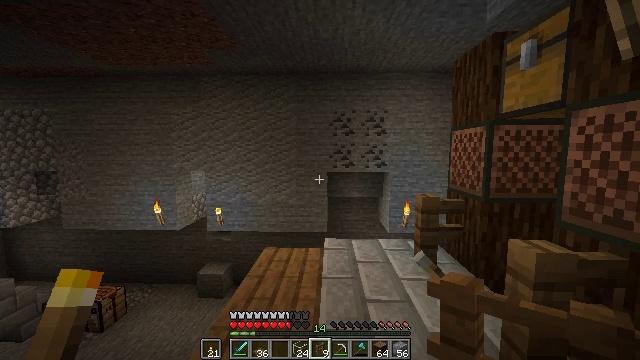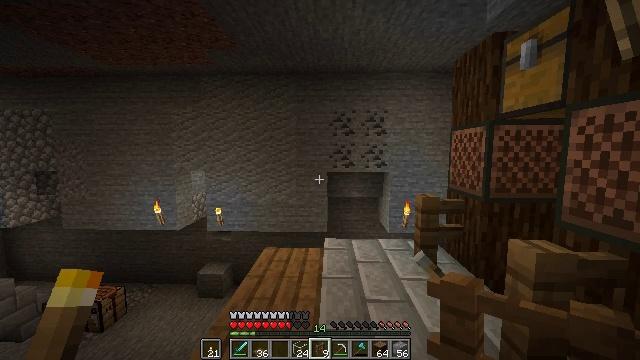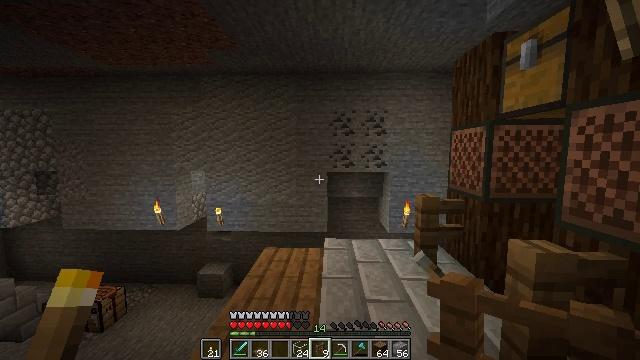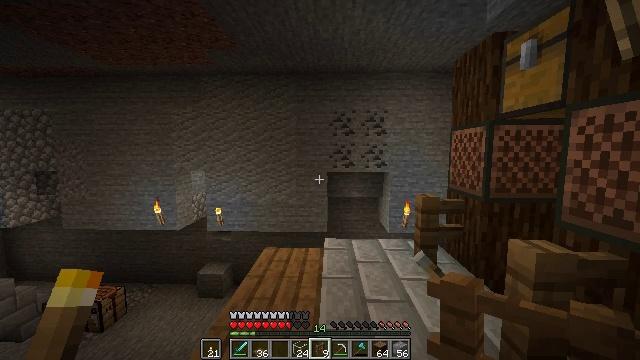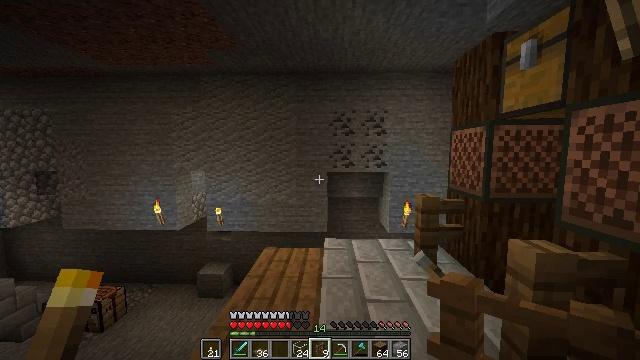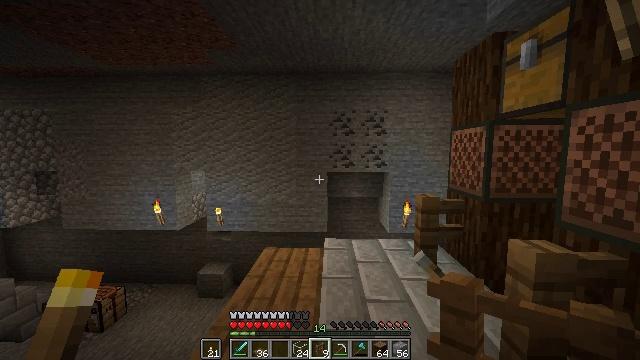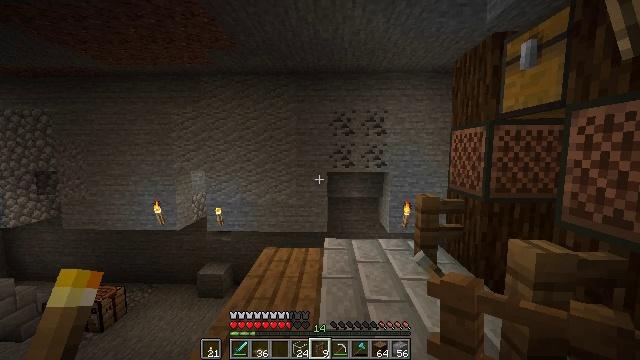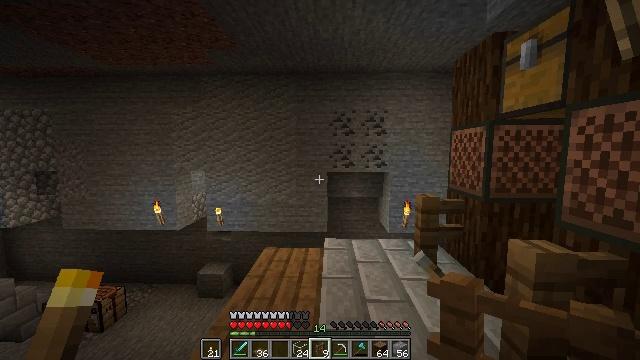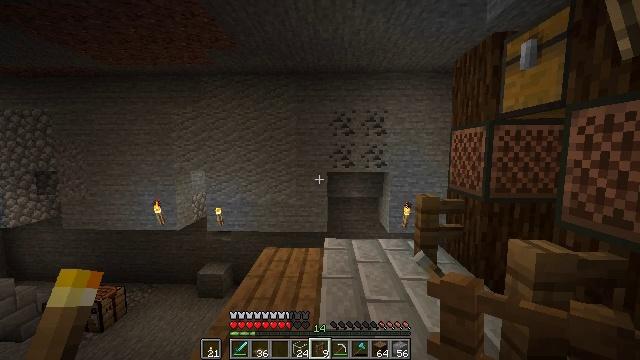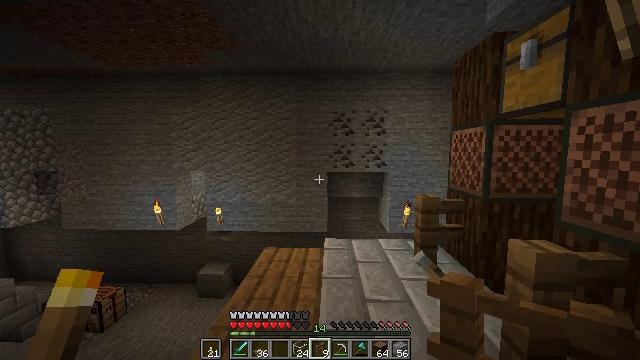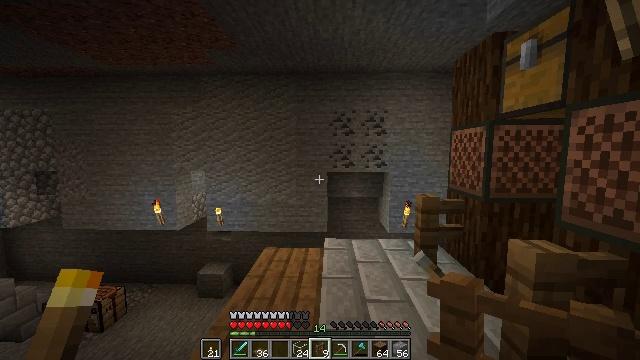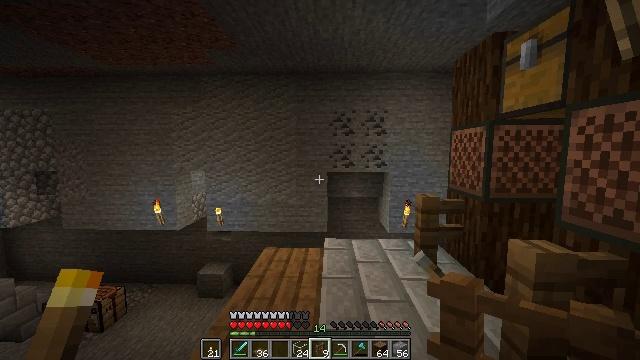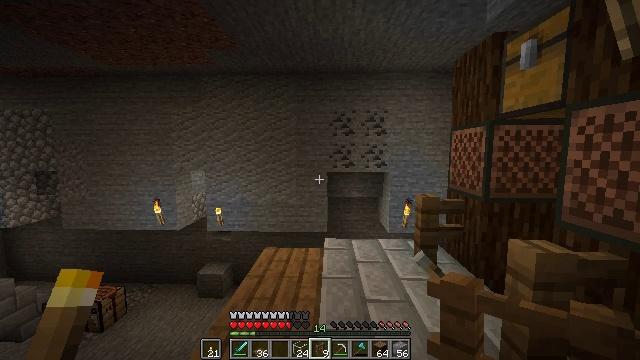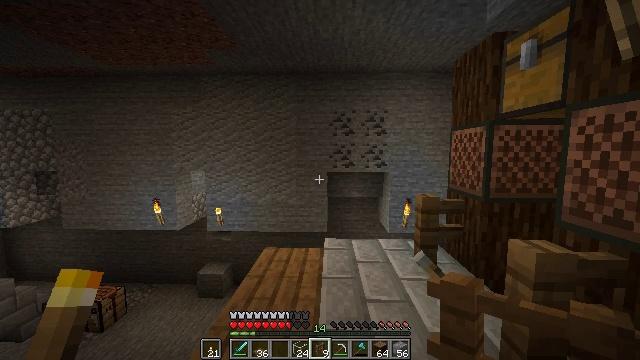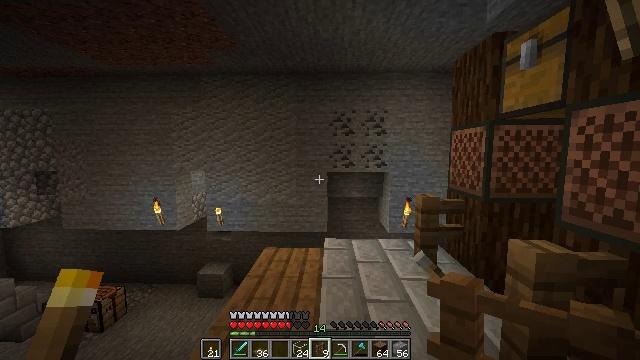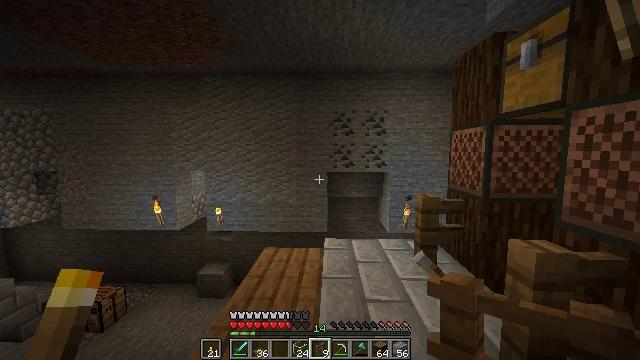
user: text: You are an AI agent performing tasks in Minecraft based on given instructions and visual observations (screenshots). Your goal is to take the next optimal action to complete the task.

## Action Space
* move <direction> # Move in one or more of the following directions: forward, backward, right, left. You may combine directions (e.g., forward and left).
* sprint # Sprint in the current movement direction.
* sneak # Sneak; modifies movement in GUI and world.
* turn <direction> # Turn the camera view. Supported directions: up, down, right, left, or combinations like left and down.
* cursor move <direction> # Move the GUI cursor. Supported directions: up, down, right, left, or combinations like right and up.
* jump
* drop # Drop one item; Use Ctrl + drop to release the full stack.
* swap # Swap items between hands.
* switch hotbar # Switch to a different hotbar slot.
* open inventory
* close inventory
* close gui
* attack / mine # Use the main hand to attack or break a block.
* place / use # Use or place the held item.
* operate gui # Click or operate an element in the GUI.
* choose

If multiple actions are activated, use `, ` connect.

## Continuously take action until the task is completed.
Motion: motion action
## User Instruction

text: Arrange planks in a stair shape to craft spruce stairs.
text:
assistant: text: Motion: no_op
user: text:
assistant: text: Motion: no_op
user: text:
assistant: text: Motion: no_op
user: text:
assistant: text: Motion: no_op
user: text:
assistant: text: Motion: no_op
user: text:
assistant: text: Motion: no_op
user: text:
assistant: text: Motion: no_op
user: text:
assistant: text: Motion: no_op
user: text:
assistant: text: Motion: no_op
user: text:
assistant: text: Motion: no_op
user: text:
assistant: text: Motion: no_op
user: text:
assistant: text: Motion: no_op
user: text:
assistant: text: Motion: no_op
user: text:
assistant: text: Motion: no_op
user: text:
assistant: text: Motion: no_op
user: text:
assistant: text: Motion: no_op
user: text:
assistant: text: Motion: no_op
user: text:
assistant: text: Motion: no_op
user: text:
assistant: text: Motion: no_op
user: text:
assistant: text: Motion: no_op
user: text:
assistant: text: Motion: no_op
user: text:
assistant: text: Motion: no_op
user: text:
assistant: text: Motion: no_op
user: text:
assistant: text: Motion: no_op
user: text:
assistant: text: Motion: no_op
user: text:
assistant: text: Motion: no_op
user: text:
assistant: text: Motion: no_op
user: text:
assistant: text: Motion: no_op
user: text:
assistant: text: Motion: no_op
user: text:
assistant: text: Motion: no_op